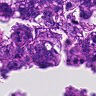
Metastatic tissue present: yes